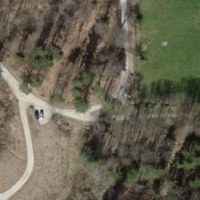
EUNIS habitat code: 41
Species observed at this site:
Fagus sylvatica